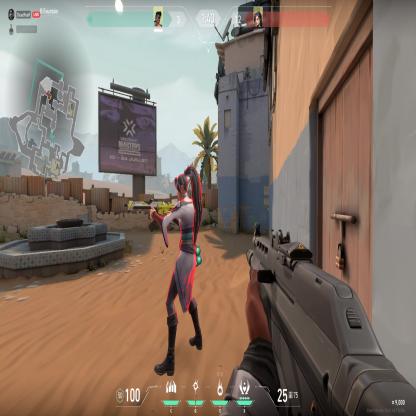
Label: enemy